Question: In my iOS app, I allow the user to select an image from a photo album or capture one from the camera. Immediately after that, I present an MFMailComposeViewController with the selected/captured image as an attachment.
The image is attached and sent correctly, but the photo thumbnail preview area of the email is blank in all cases . If an image is captured or an old image is chosen from an album, it is blank like this:

My code to attach the captured/selected image is:
'''
MFMailComposeViewController email = new MFMailComposeViewController ();
email.SetToRecipients(new string[] {"test@test.com"});
email.SetSubject("Photo for " + CurrentCompany.DbaName + " (" + CurrentCompany.CoKey.ToString() + ")");
//imageToEmail is a UIImage that is set in the callback from the image capture/selection process
email.AddAttachmentData (imageToEmail.AsPNG(), "image/png", "photo.png");
email.Finished += HandleFinished;
NavigationController.PresentViewController(email, true, null);
'''
Why is the preview blank?
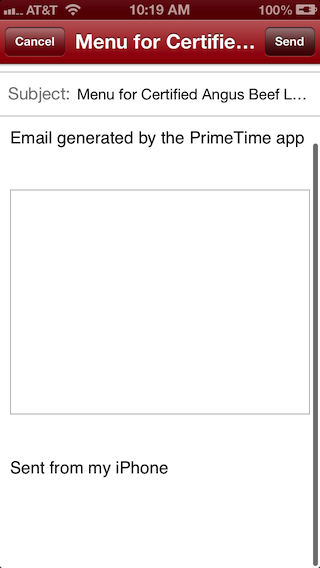
Answer: In case anyone runs across this in the future, I tried several different ways of saving the UIImage (app's personal storage location, photo album, etc.), but none of the different ways worked for attaching the image as a PNG. Saving the UIImage as a JPEG is what fixed it for me. Changing this line:
'''
email.AddAttachmentData (imageToEmail.AsPNG(), "image/png", "photo.png");
'''
to:
'''
email.AddAttachmentData (imageToEmail.AsJPEG(), "image/jpg", "photo.jpg");
'''
allowed all captured or selected images to display the preview thumbnail in the email.